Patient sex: F
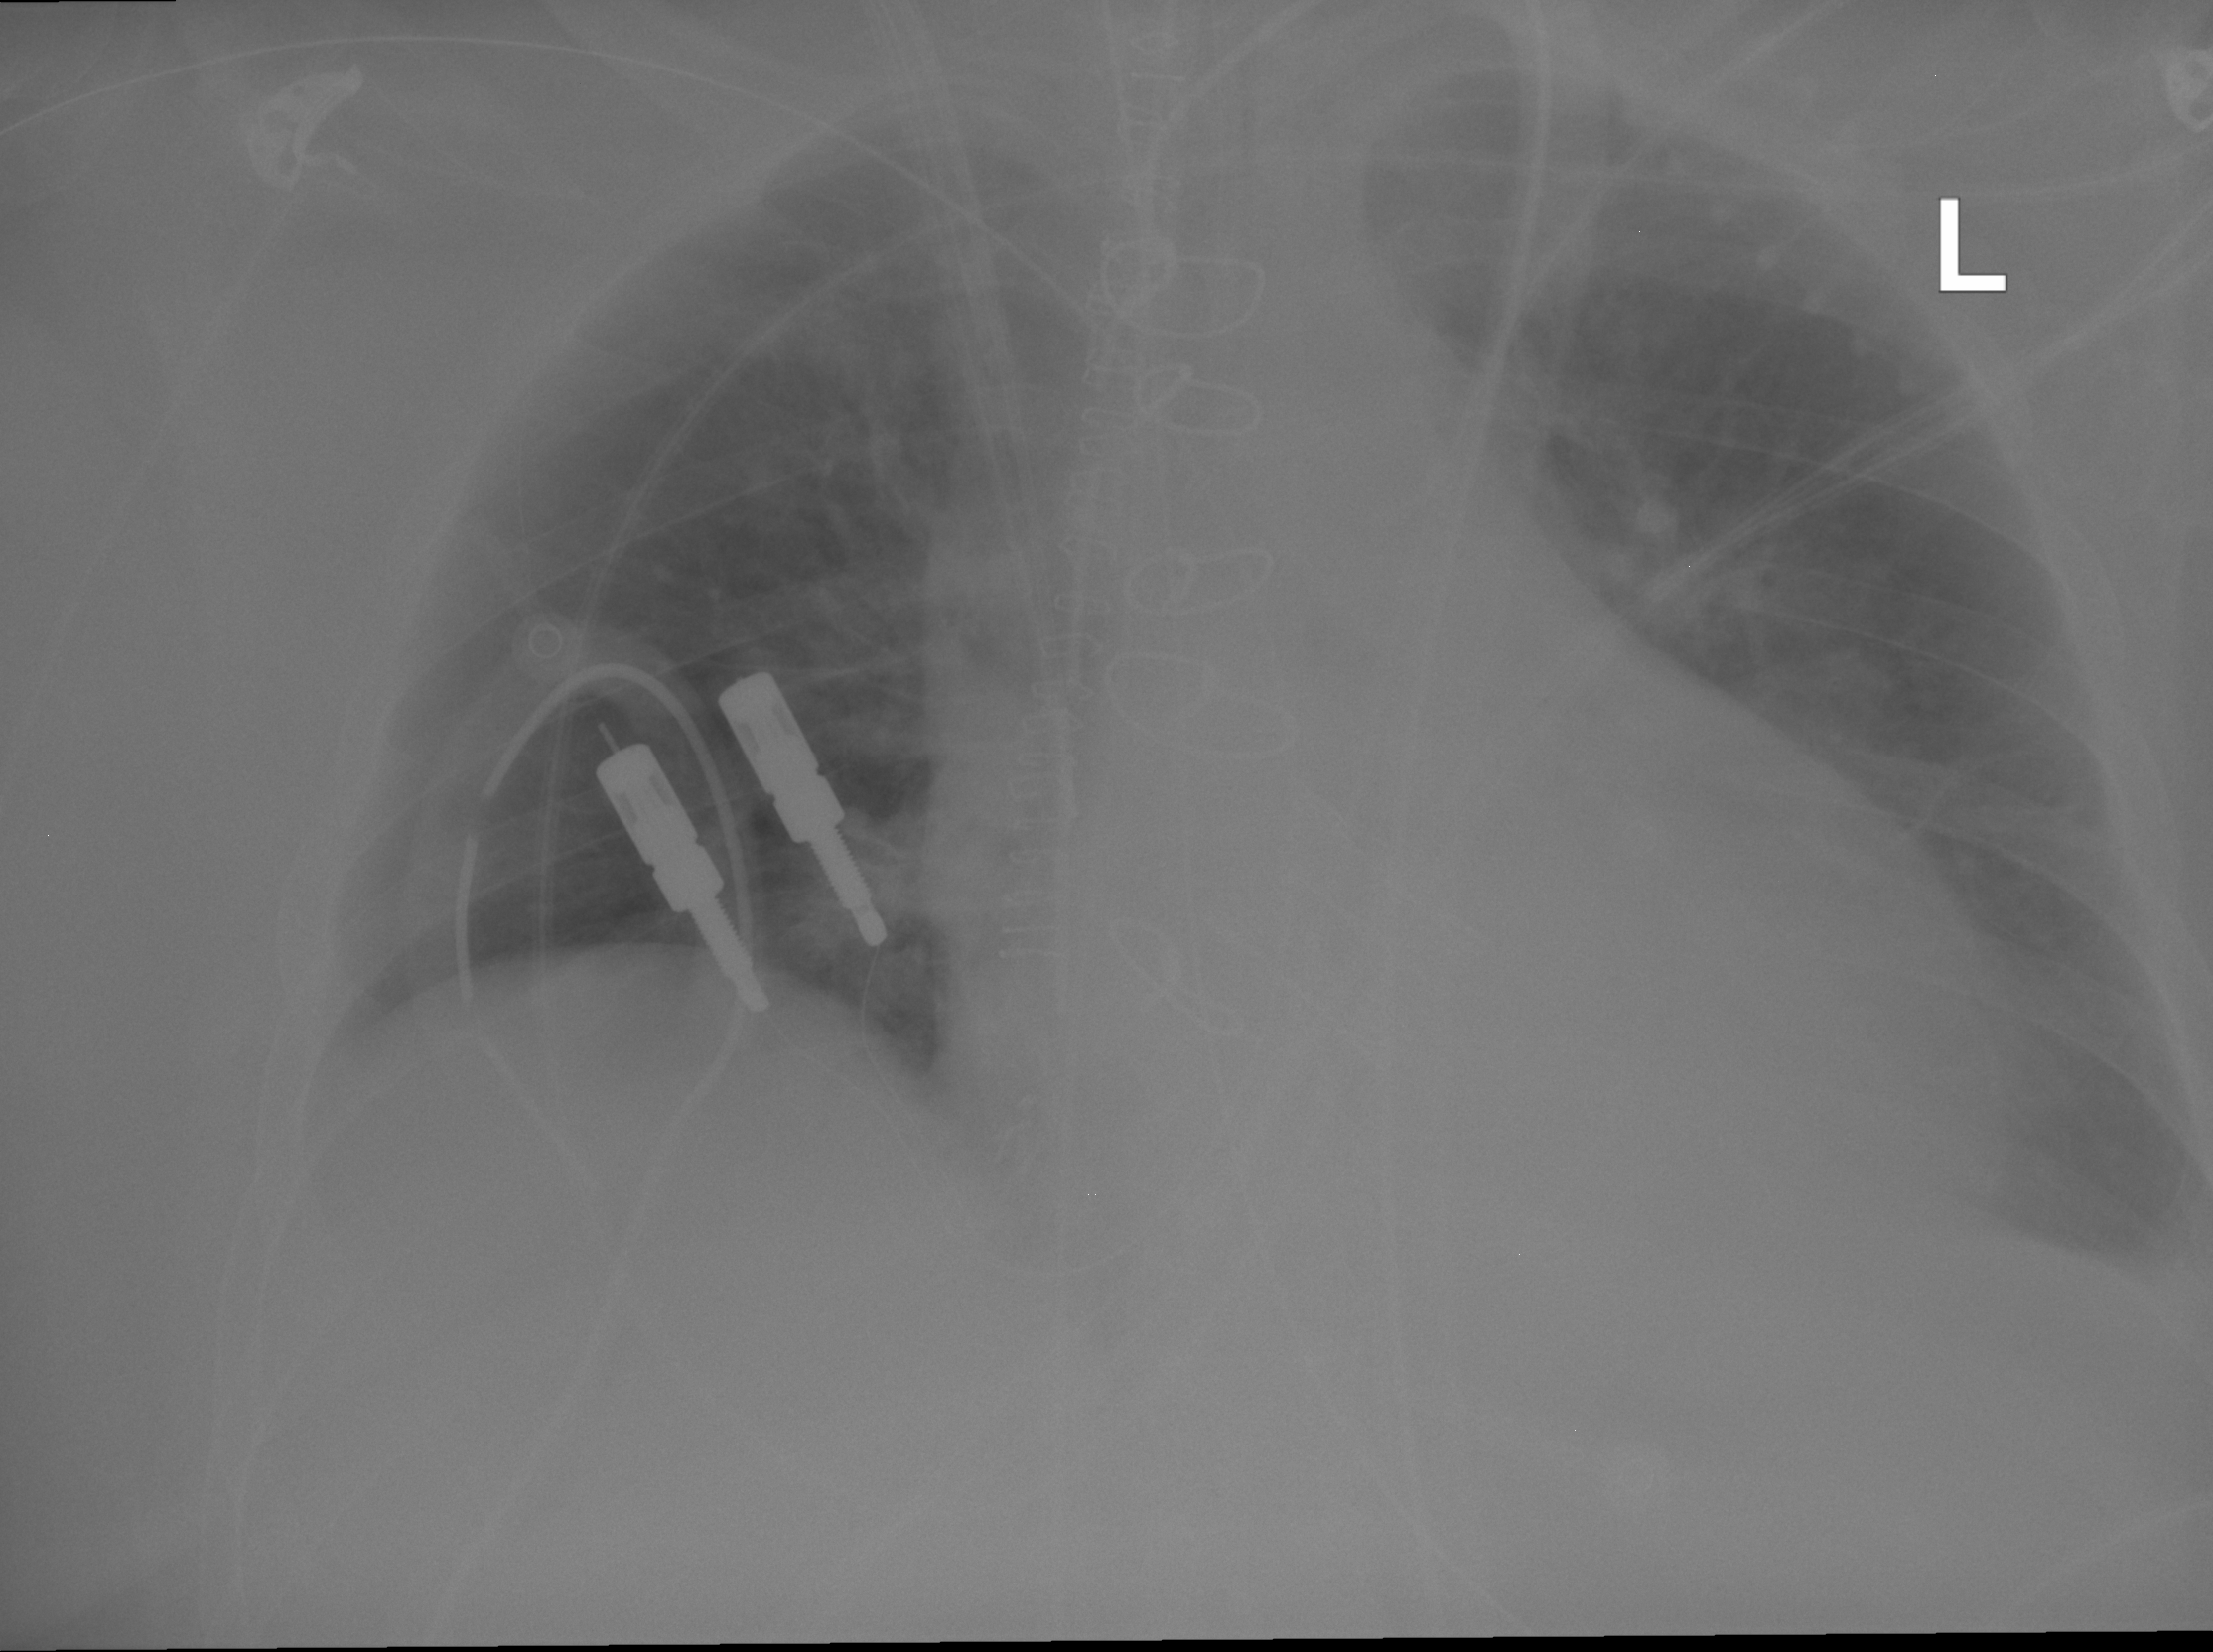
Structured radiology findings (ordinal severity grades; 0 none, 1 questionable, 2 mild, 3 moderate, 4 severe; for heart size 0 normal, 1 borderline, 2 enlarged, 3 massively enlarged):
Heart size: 2
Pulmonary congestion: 0
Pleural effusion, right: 0
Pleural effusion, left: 1
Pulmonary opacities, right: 0
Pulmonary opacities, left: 0
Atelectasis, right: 0
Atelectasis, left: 0